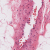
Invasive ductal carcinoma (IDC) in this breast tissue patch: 0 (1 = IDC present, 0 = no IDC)